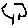
Label: tree